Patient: sex F, age 74
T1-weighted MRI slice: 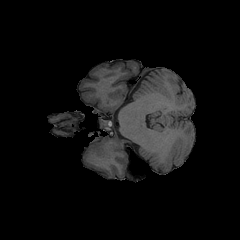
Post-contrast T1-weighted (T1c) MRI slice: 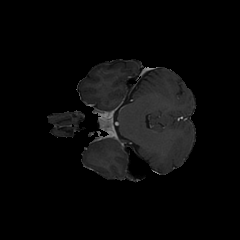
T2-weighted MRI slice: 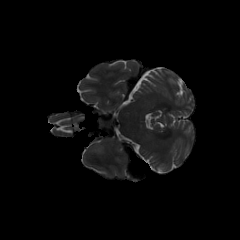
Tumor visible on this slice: yes
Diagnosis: Glioblastoma, IDH-wildtype
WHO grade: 4